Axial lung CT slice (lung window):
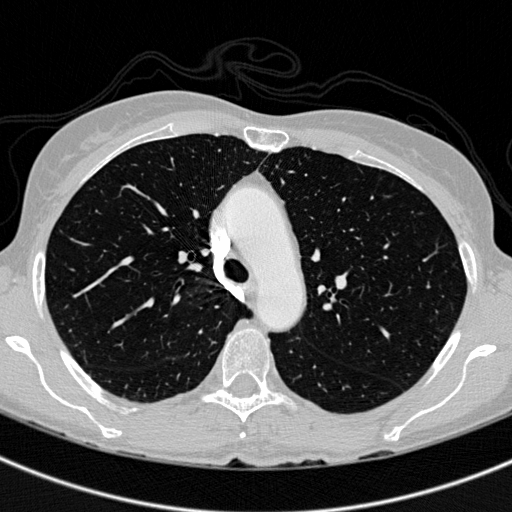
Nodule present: no